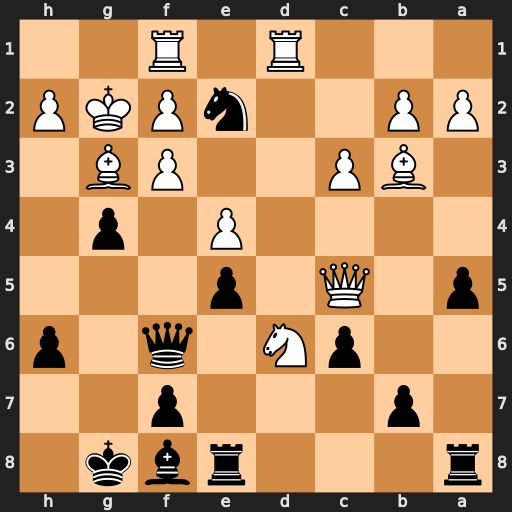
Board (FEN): r3rbk1/1p3p2/2pN1q1p/p1Q1p3/4P1p1/1BP2PB1/PP2nPKP/3R1R2
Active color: b
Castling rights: -
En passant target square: -
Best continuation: Qxf3#